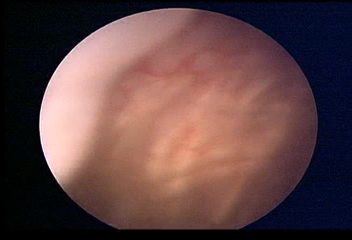
Modality: WLC
Class: Normal mucosa
Bladder cancer association: No